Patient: sex M, age 54
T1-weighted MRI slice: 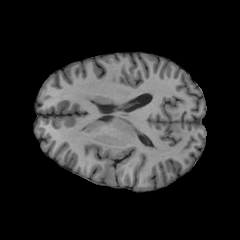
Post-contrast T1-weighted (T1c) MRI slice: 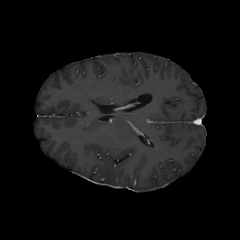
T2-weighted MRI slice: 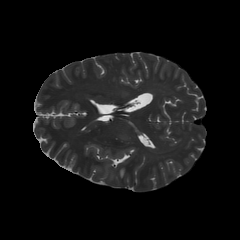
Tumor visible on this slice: yes
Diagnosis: Glioblastoma, IDH-wildtype
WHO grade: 4